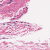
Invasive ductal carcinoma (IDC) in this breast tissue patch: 0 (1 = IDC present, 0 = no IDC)